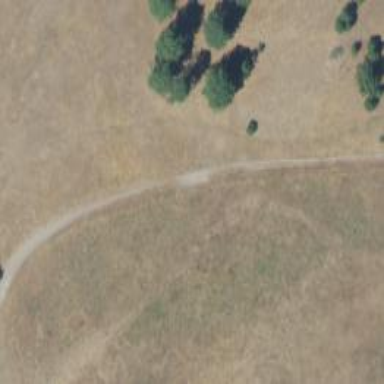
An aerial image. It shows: Path with excellent trail visibility.